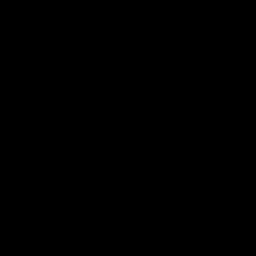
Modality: MD
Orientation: coronal
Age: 58
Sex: male
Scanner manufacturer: siemens
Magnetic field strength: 3 T
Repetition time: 5.47 s
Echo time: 0.0854 s